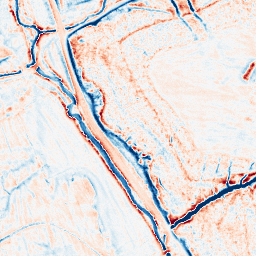
Category: edge_preserving
Decomposition family: anisotropic_diffusion
Decomposition parameters: iterations: 20
kappa: 10
gamma: 0.2
Upsampling method: bicubic_3x
Upsampling parameters: scale: 3
Upsampling scale: 3